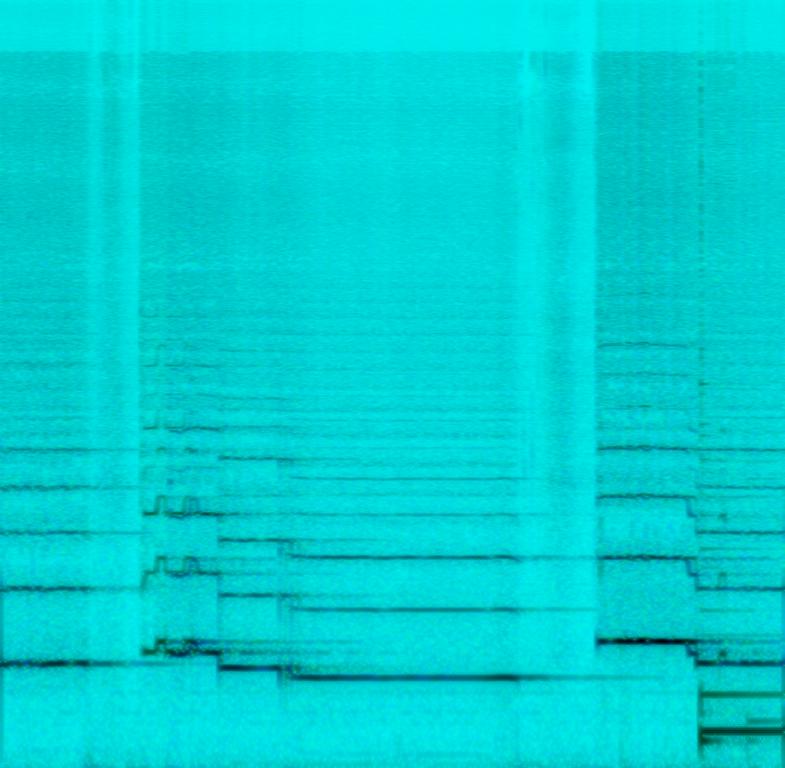
This music is a beautiful ,soothing instrumental. The tempo is slow with a wind instrument like a recorder/flute  solo and an acoustic guitar accompaniment. The music is dulcet, serene,calming, soothing, mellifluous,soulful, therapeutic and idyllic. This is a folk song instrumental.